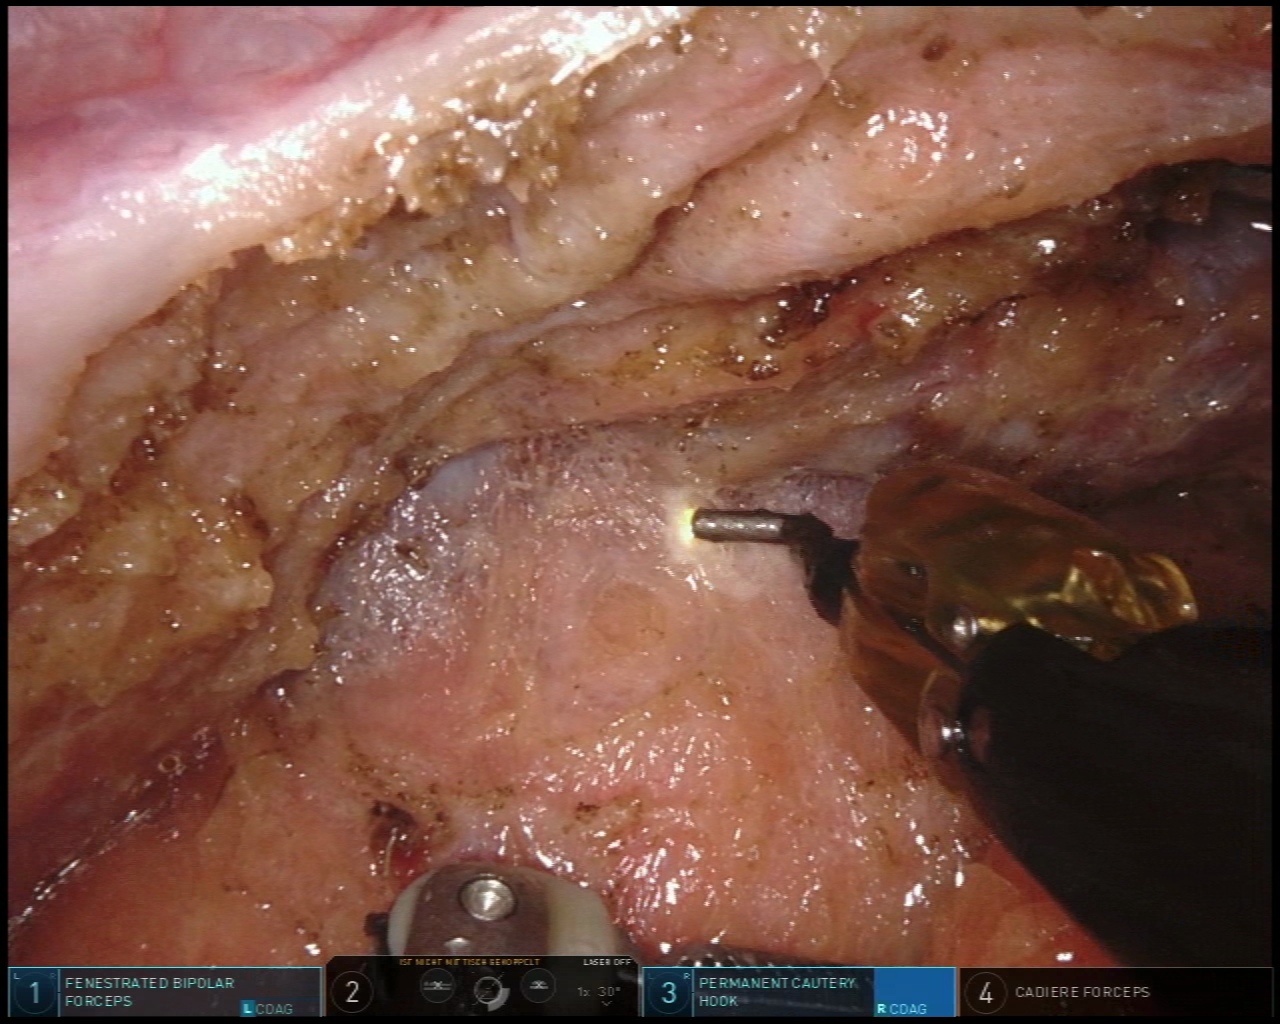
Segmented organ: vesicular_glands
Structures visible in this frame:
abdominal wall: no
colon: no
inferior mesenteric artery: no
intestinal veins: no
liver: no
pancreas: no
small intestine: no
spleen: no
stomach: no
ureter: no
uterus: no
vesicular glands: yes